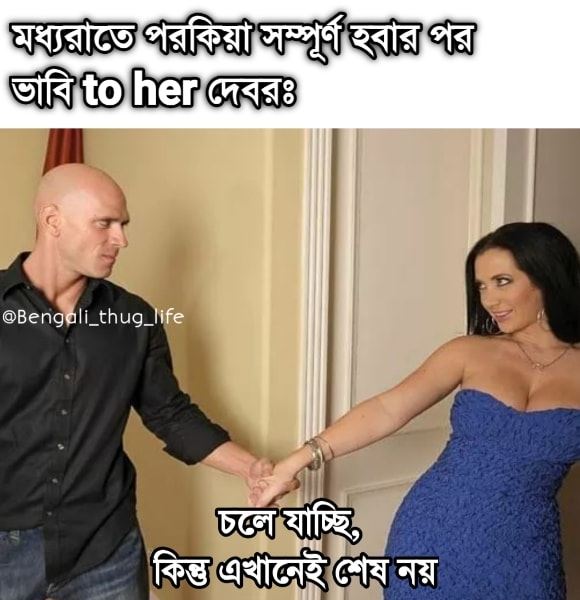
Caption: মধ্যরাতে পরকিয়া সম্পুর্ণ হবার পর ভাবি  to her দেবরঃ   চলে যাচ্ছি, কিন্তু এখানেই শেষ নয়
Label: hate